Interaction volume radius: 10 \u00c5
Interaction volume height: 20 \u00c5
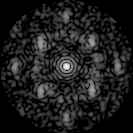
Disorder parameter: 0.5485